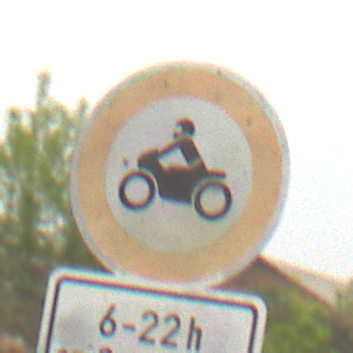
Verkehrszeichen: VerbotKraftraeder
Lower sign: ZeitangabenMitBeschraenkungAufWochentage4
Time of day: MorningAfternoon
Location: Outdoor (Nature)
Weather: Overcast
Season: NotSpecified
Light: Natural